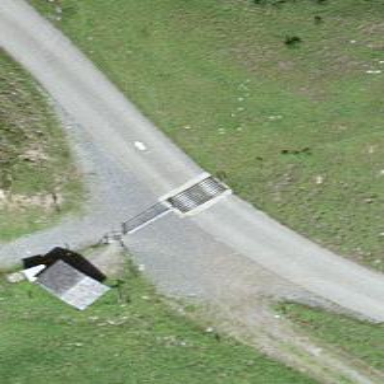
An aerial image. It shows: Cattle grid.